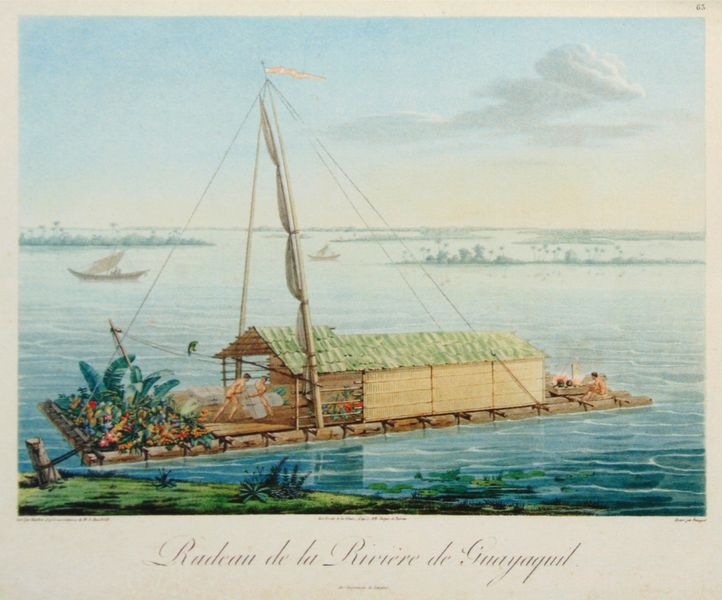
Titel: Radeau de la Rivièra de Guayaquil
Künstler: Louis Bouquet
Standort: Göttingen
Institution: Niedersächsische Staats- und Universitätsbibliothek
Schlagwörter: blau, feuer, himmel, körper, mann, meer, nackt, wasser, weiß, wolken, fluss, grün, landschaft, menschen, ocker, see, ufer, frankreich, holz, männer, türkis, zeichnung, blüten, dach, haus, wiese, beige, meschen, leinen, weit, bild, gräser, halme, horizont, natur, strauch, busch, flach, gewässer, hütte, insel, gold, paar, pflanzen, arbeit, boot, boote, ruder, früchte, garten, hellblau, himmelblau, schiff, schiffe, schrift, segel, sommer, strand, wellen, fahne, flagge, leine, mast, segelschiff, grafik, graphik, idylle, amerika, beladen, französisch, hafen, masten, leiter, seile, steg, essen, exotik, anlegen, taue, pfosten, südsee, stangen, verkauf, pfahl, fracht, asien, druck, stich, illustration, text, koloriert, leben, floss, palmen, grpn, büschel, fähre, flotte, postkarte, fische, kolonie, angler, inseln, ankerplatz, nachen, palmblätter, bewohner, nil, ballen, rivera, packen, hausboot, grusskarte, boor, flußhaus, wohlfühlen, ancker, riviere, hausboot am meer, insekl, boatpeople, seelandschafz, guaiaqil